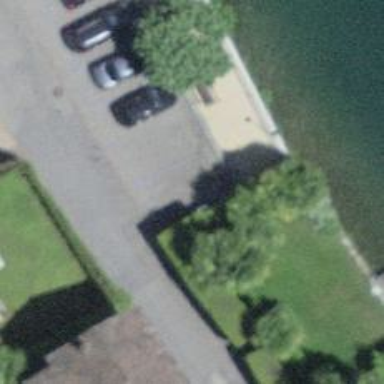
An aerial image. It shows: Bench for seating.